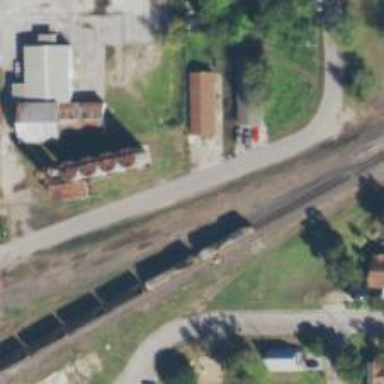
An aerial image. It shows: Abandoned railway siding.